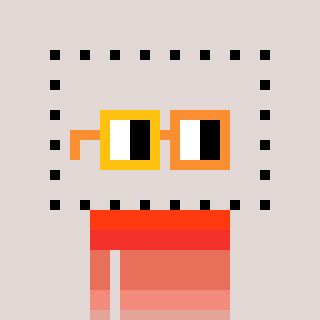
a pixel art character with square yellow and orange glasses, a void-shaped head and a gold-colored body on a warm background